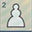
Piece: wP